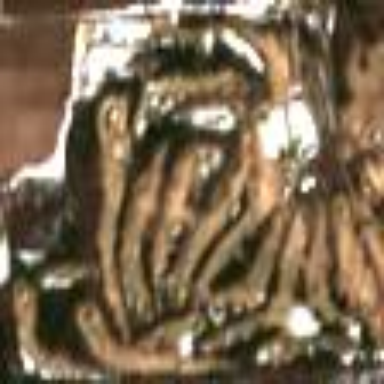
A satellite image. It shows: Golf course.